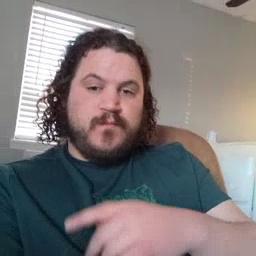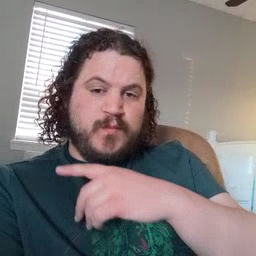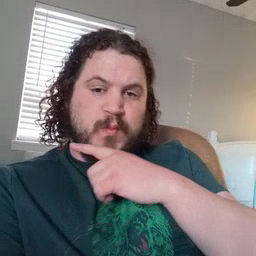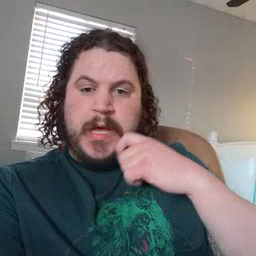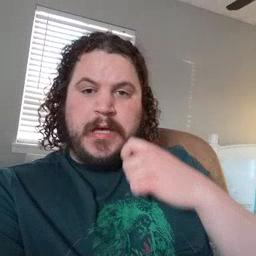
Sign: dry